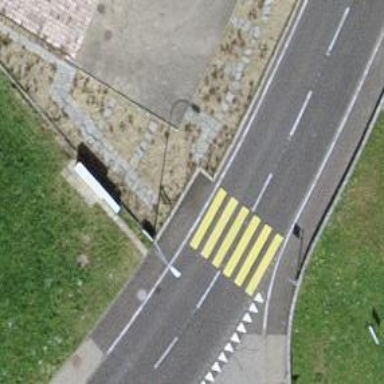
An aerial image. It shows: Footway with zebra crossing.